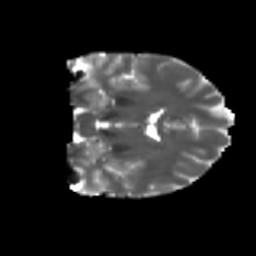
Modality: T2w
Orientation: coronal
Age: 22
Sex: female
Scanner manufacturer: ge
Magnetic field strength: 3 T
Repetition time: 7.8 s
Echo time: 0.0606 s